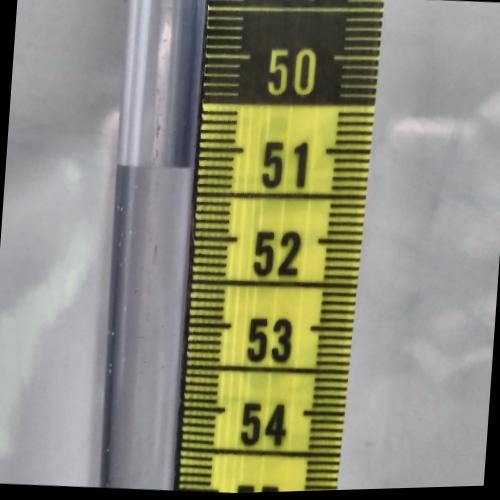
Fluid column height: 51.2 cm